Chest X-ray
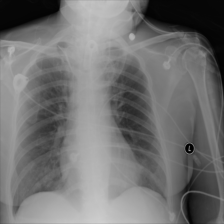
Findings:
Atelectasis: negative
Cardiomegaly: negative
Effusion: negative
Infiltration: negative
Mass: negative
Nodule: negative
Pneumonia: negative
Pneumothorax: negative
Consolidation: negative
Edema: negative
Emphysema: negative
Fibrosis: negative
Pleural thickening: negative
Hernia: negative